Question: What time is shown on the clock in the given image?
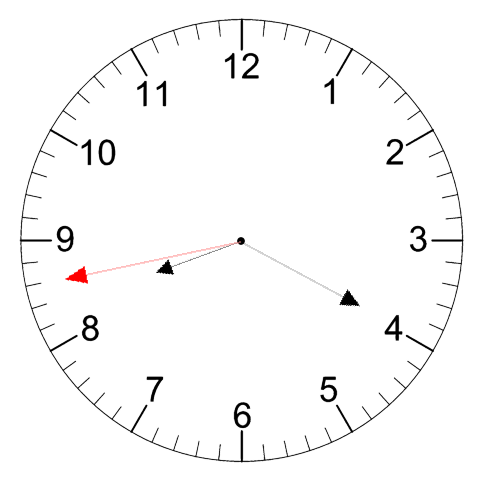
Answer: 08:19:43